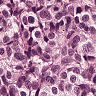
Metastatic tissue present: yes